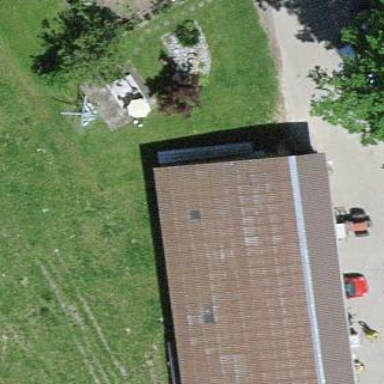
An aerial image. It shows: Shed.